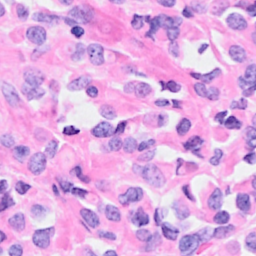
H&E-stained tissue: Breast